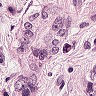
Metastatic tissue present: yes